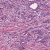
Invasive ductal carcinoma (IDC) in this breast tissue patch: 1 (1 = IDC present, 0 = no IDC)